二年级 · 算术
把这些鸭子放进一些笼子里, 若每个笼子平均放 8 只, 需要准备多少个笼子？（6 分）

口答: 需要准备（）个笼子。
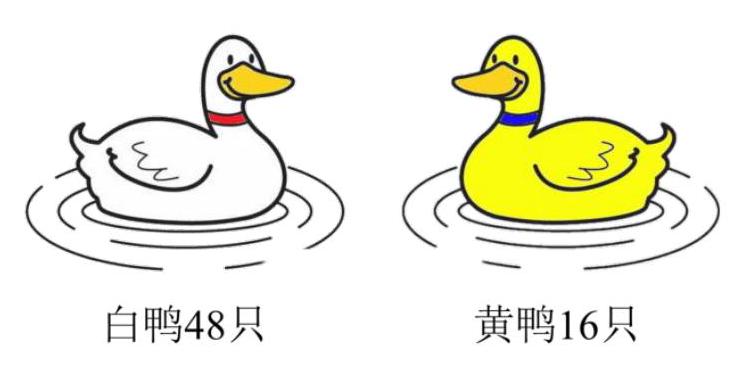
答案: $(48+16) \div 8 \cdots \cdots \cdots \cdots .2$ 分

$=64 \div 8 \cdots \cdots \cdots \cdots \cdot 1.5$ 分

$=8($ 个) $\quad \cdots \cdots \cdots \cdots 2$ 分

$8 . \cdots \cdots \cdots . .0 .5$ 分